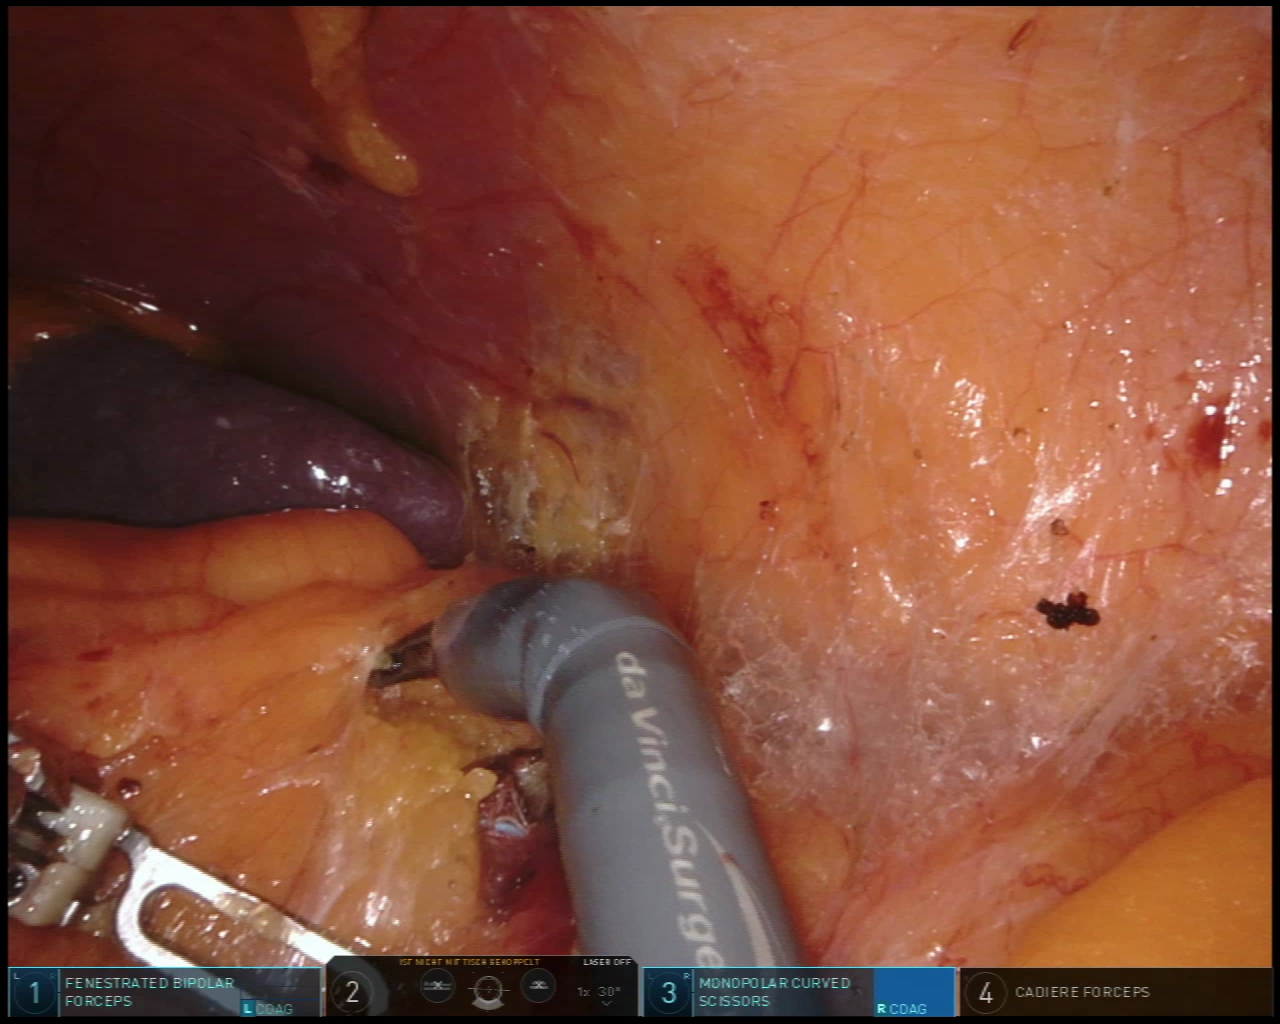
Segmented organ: spleen
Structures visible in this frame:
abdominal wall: yes
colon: no
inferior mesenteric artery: no
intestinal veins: no
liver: no
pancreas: no
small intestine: no
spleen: yes
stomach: no
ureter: no
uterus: no
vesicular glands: no